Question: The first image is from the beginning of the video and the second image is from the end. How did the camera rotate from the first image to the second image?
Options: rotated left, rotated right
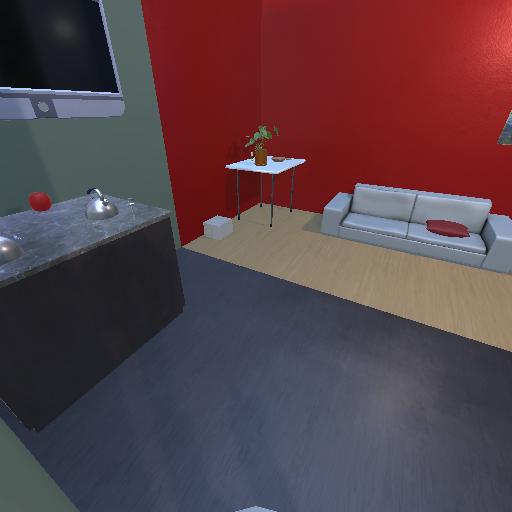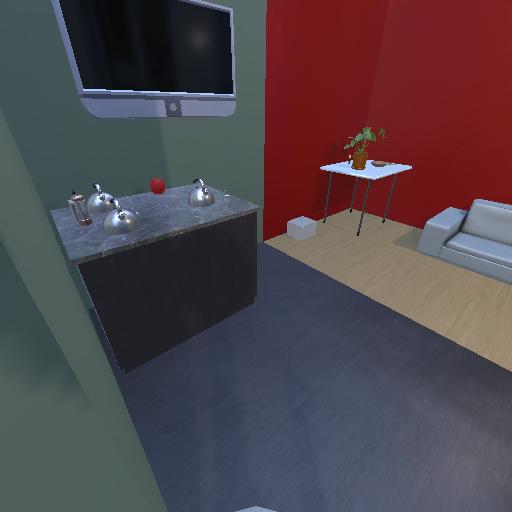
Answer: rotated left